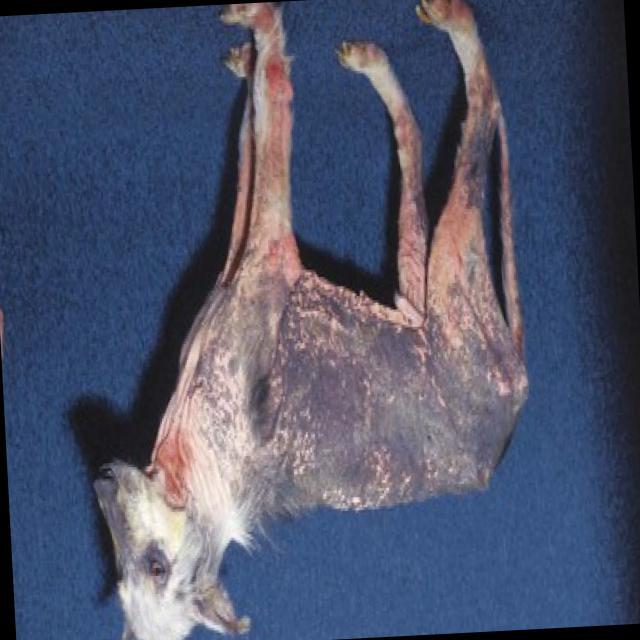
Canine fungal skin infection — characterized by alopecia, scaling, crusting, and circular lesions. Common agents include Malassezia and Candida species.